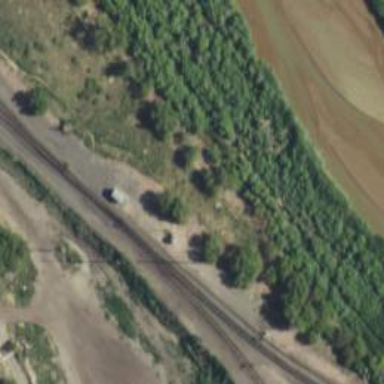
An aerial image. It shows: Junction on the railway.